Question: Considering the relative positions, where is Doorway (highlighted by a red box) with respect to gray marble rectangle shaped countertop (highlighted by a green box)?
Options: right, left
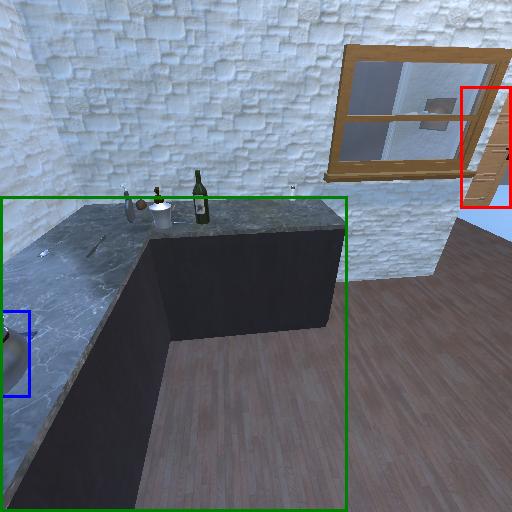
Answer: right